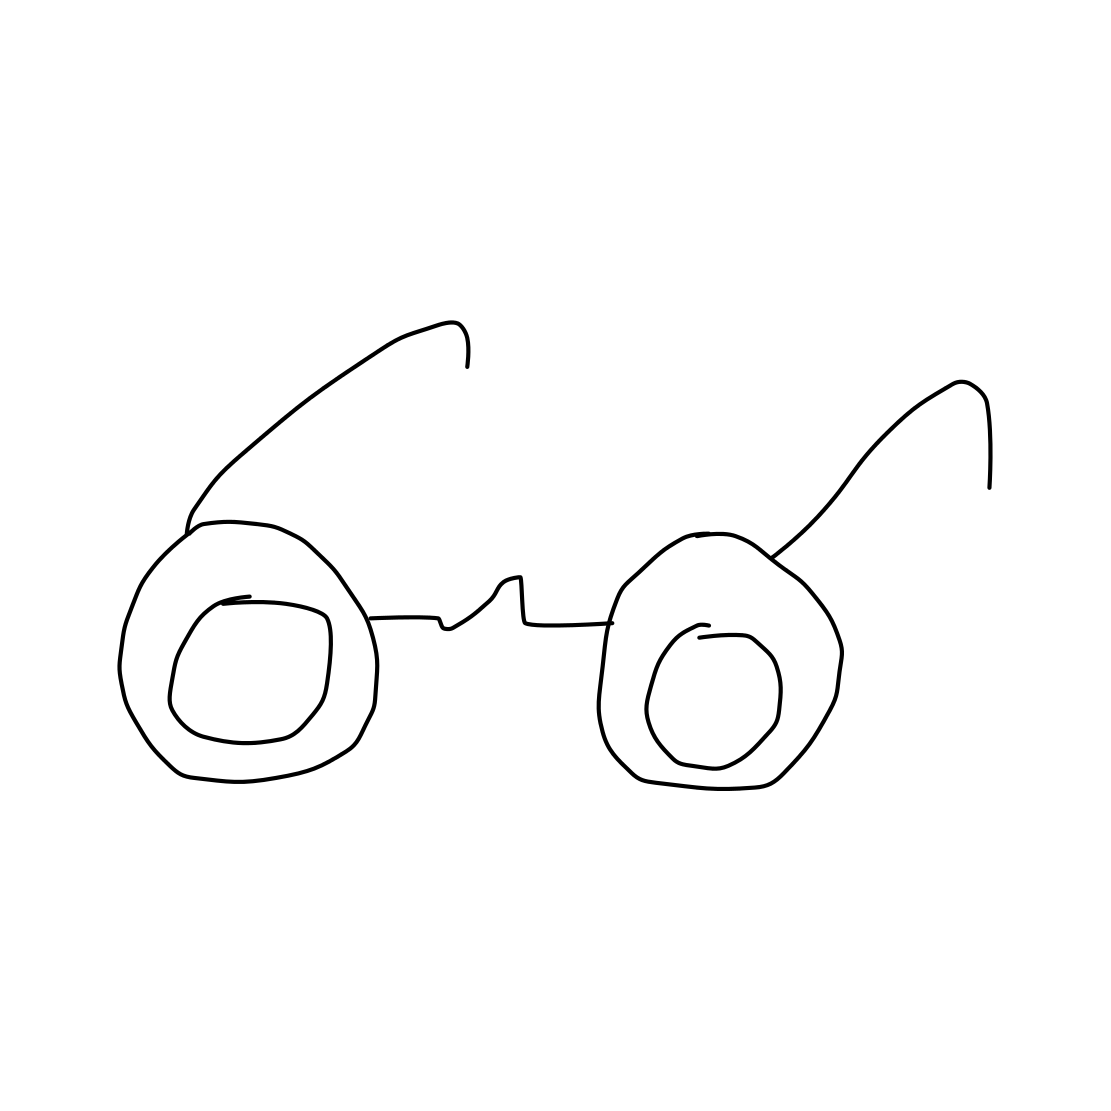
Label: eyeglasses